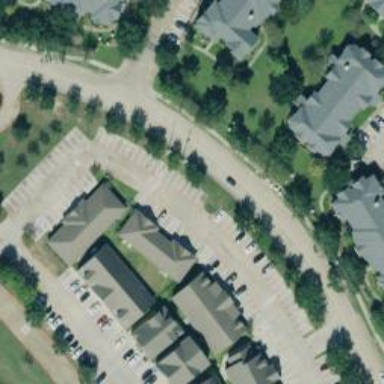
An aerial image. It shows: Parking space.